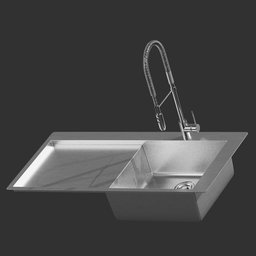
Label: appliances